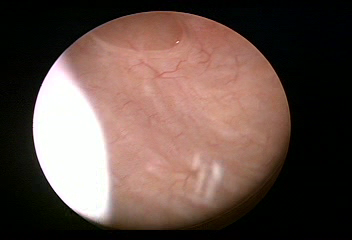
Modality: WLC
Class: Foreign bodies
Subclass: AirBubble
Bladder cancer association: No
Annotated structures: Air bubble